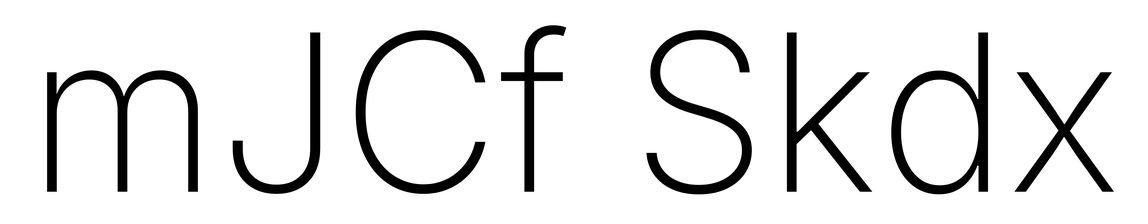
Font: Inter_ExtraLight